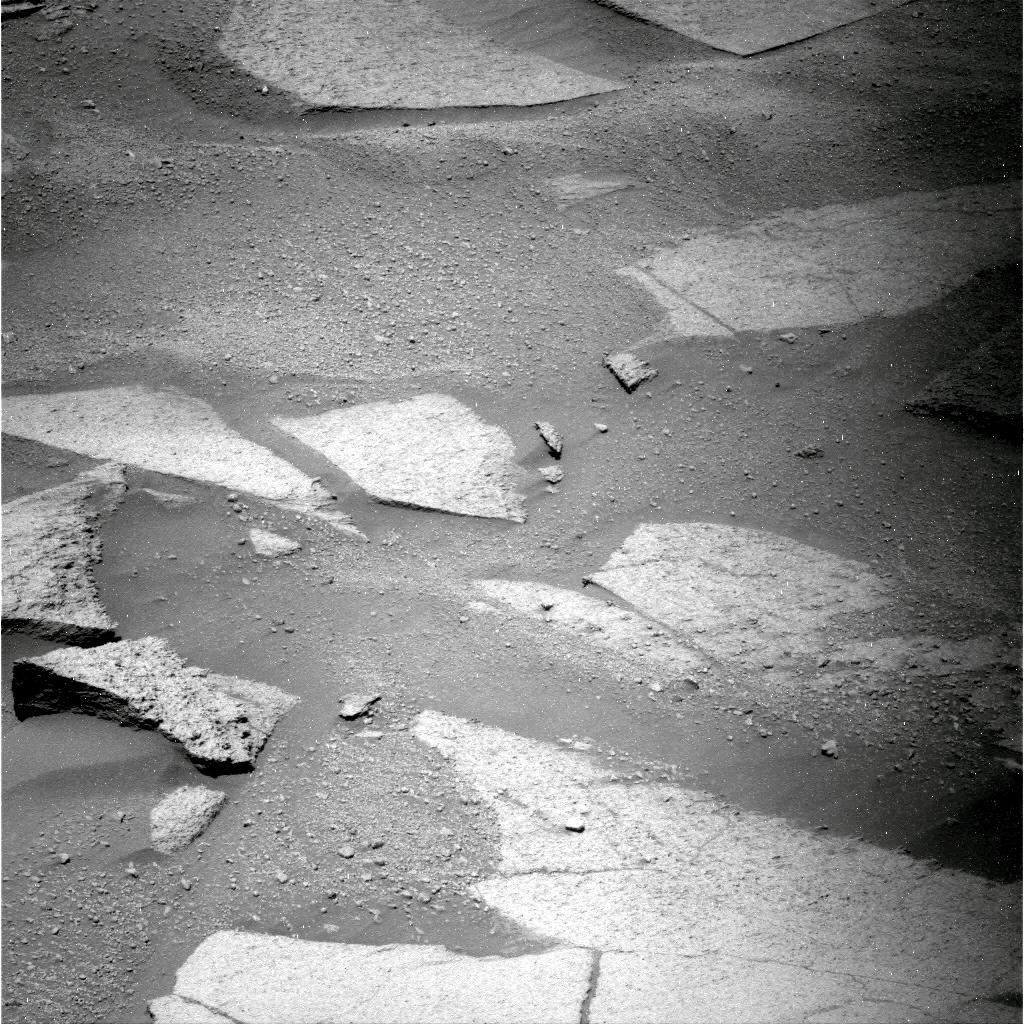
Terrain classes present: Bedrock, Gravel / Sand / Soil